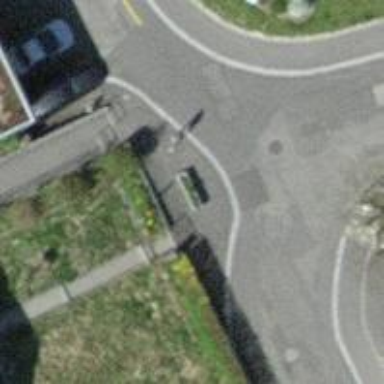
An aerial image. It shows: Chicane for traffic calming.